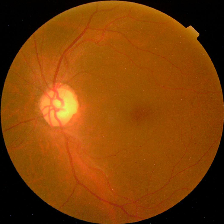
Diabetic retinopathy grade: No DR